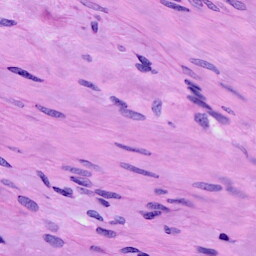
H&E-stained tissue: Cervix